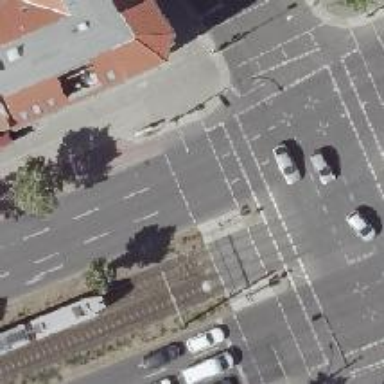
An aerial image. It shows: Footway that serves as traffic island.